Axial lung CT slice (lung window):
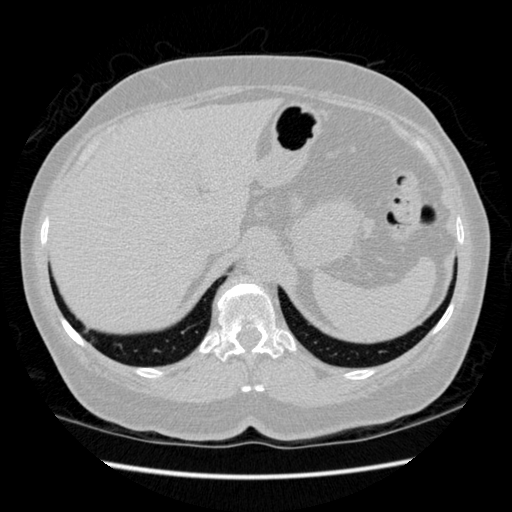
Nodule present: no